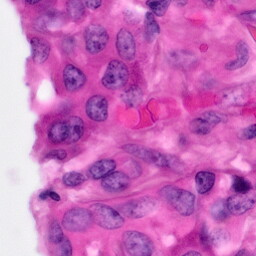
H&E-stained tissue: Pancreatic